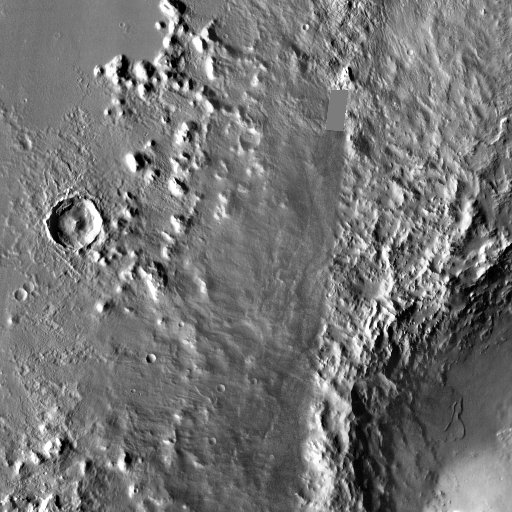
Crater classes present: Background, Other, Layered, Secondary